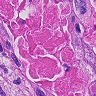
Metastatic tissue present: yes